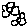
Label: flower